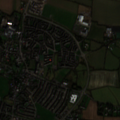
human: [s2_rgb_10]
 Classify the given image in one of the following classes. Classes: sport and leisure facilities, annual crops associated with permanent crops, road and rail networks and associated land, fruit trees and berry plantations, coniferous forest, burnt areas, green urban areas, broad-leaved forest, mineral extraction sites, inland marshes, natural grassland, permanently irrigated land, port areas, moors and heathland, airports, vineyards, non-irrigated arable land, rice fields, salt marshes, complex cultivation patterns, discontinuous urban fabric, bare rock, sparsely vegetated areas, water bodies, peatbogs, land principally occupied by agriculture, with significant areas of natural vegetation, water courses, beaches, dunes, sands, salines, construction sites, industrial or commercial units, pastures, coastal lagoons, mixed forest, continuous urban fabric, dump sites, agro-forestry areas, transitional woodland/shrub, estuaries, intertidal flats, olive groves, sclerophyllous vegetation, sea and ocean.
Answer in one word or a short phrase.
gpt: discontinuous urban fabric, non-irrigated arable land, pastures, complex cultivation patterns